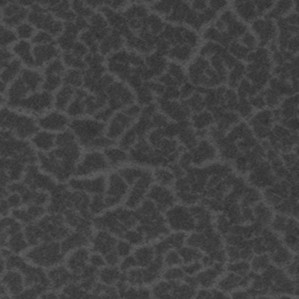
Label: frost